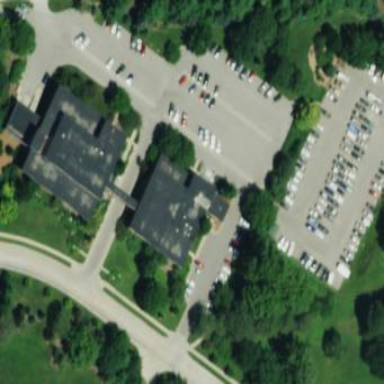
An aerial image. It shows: Public building.